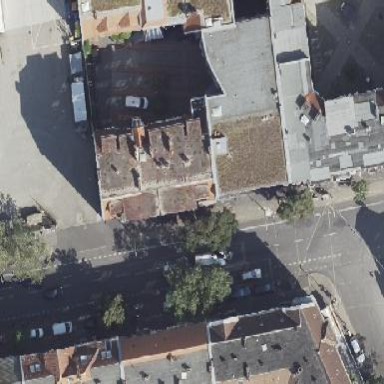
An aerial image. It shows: Unique apartment building with double saltbox roof shape.